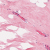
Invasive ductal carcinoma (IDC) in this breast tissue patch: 0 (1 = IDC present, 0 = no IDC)